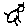
Label: cat